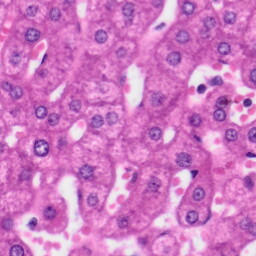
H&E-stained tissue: Liver